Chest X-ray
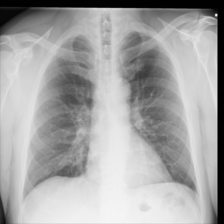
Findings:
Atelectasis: negative
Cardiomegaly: negative
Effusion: negative
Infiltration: negative
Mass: negative
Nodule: negative
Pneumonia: negative
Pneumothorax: negative
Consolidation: negative
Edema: negative
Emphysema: negative
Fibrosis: negative
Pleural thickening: negative
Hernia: negative